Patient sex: M
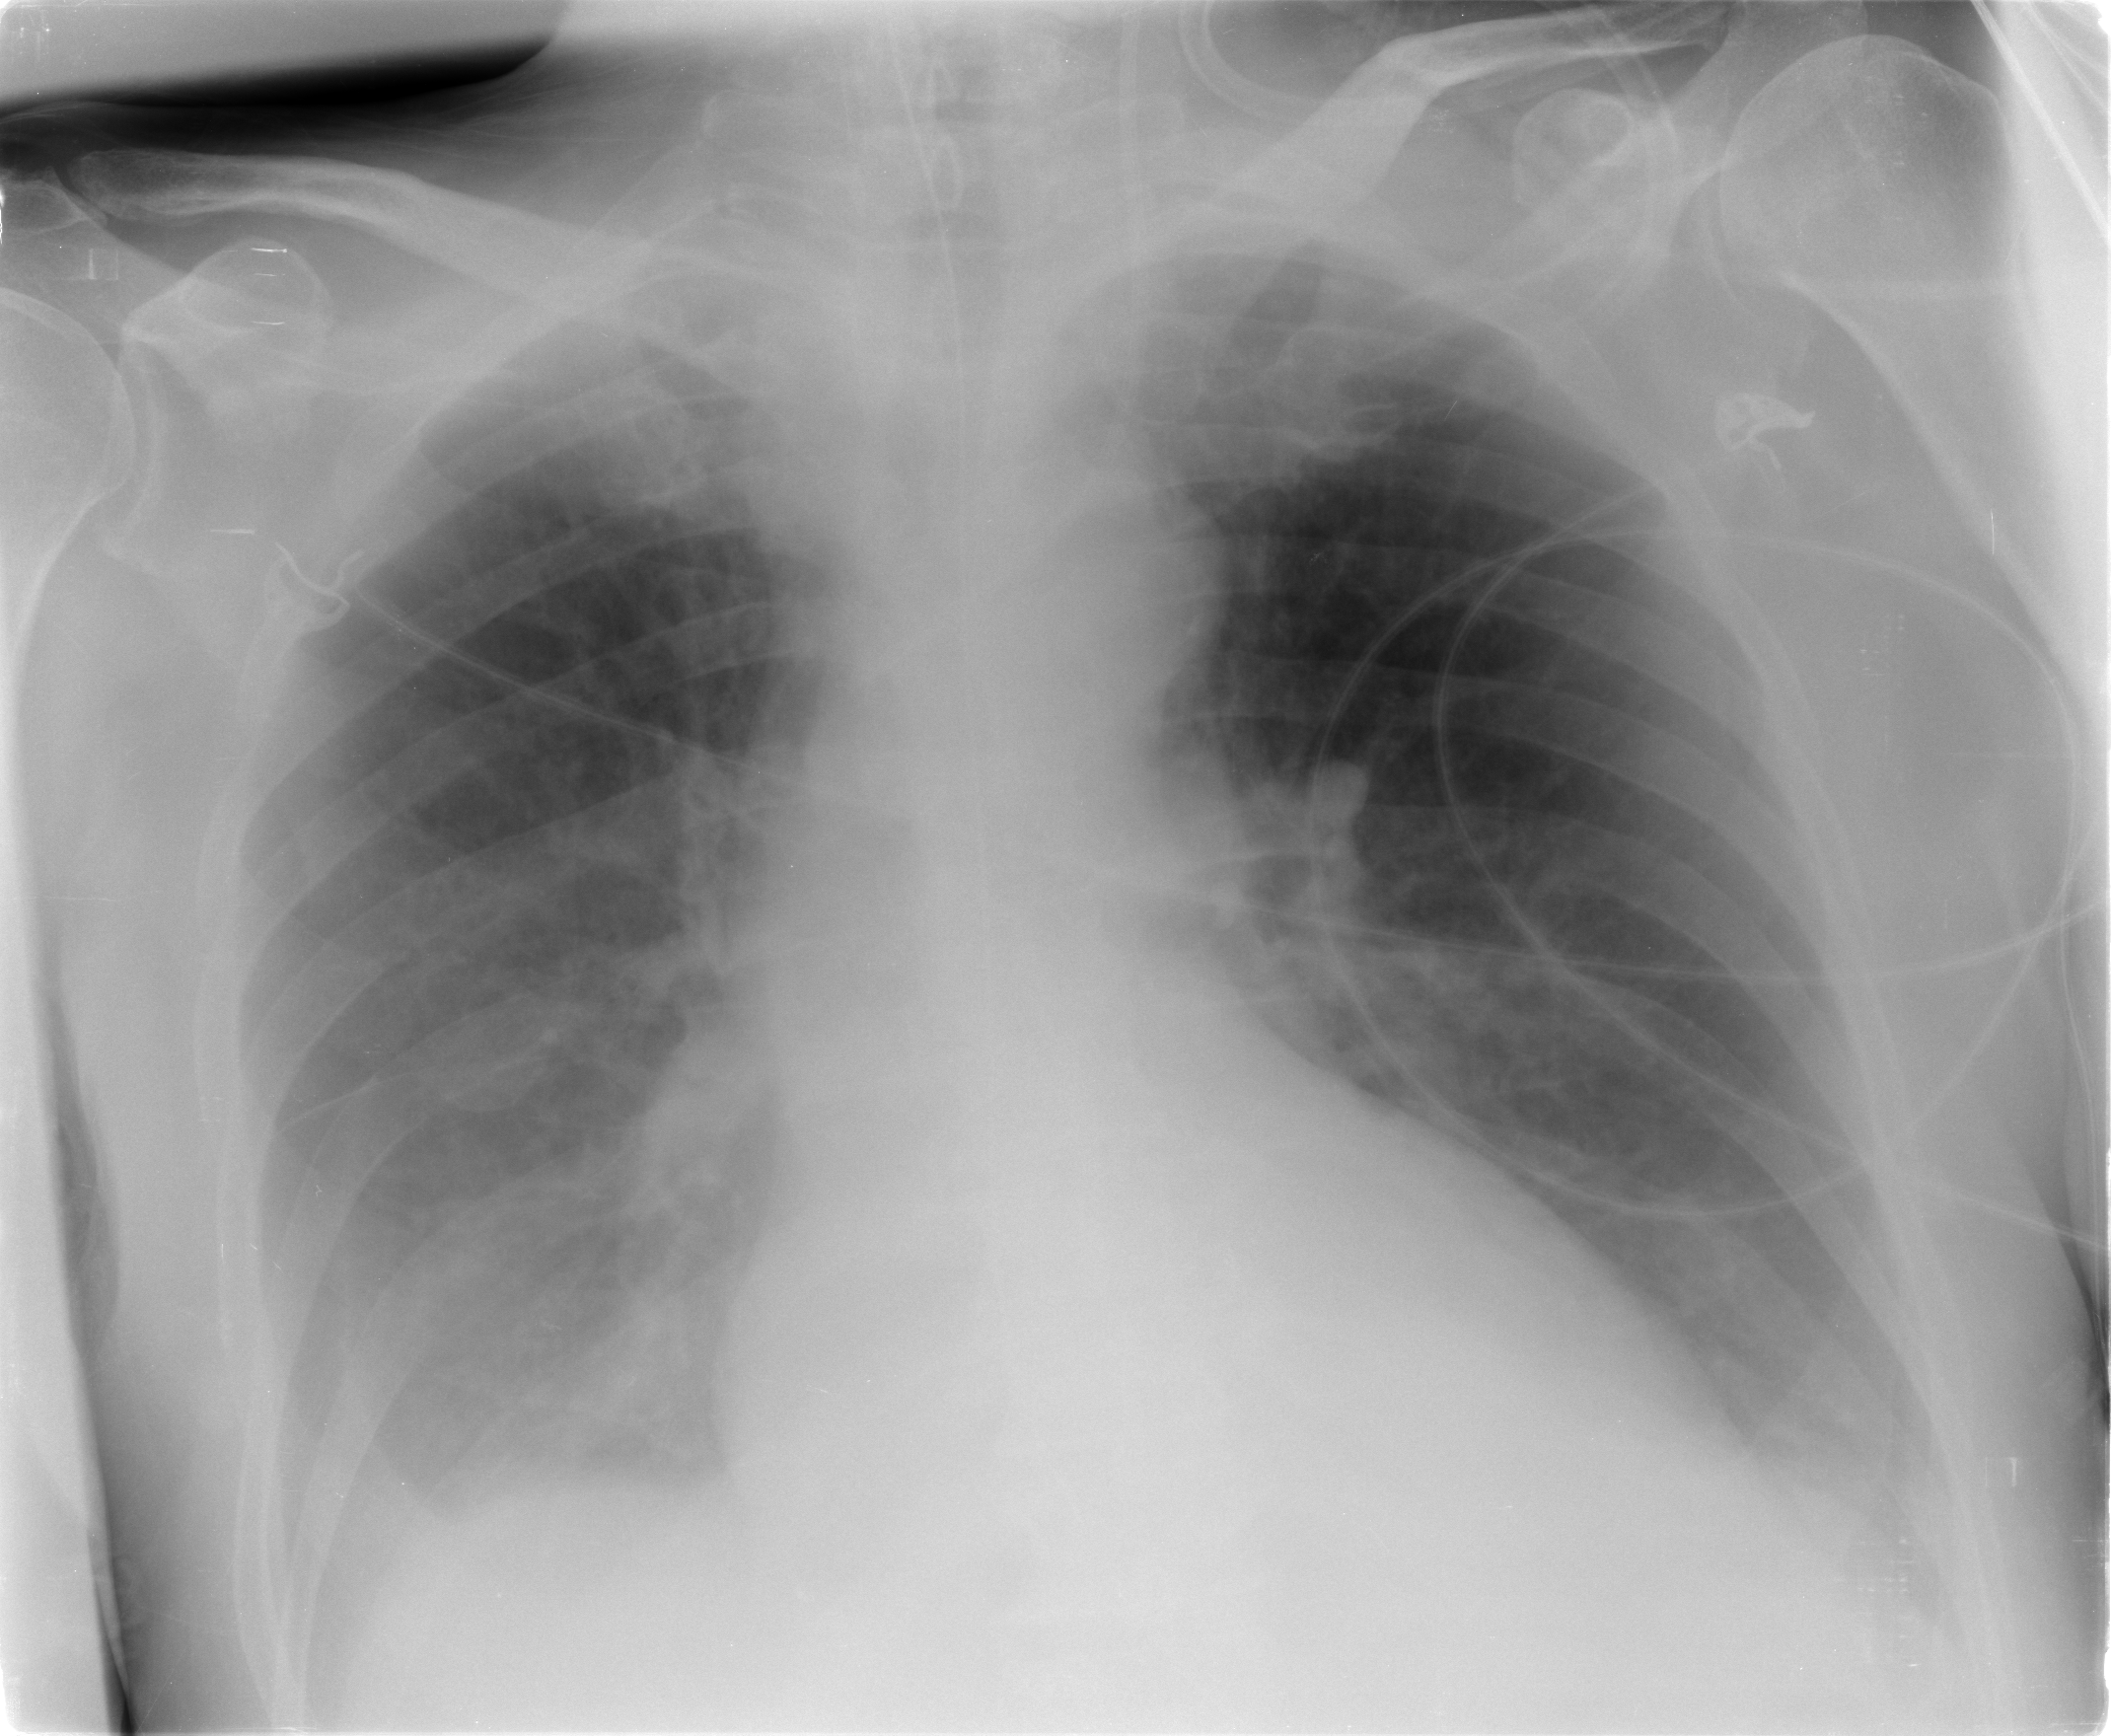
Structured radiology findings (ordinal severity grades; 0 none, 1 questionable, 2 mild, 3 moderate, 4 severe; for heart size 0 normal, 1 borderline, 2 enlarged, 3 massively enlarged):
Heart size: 1
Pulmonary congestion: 0
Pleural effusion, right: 3
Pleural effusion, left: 2
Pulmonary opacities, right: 0
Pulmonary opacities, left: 0
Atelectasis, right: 2
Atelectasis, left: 2